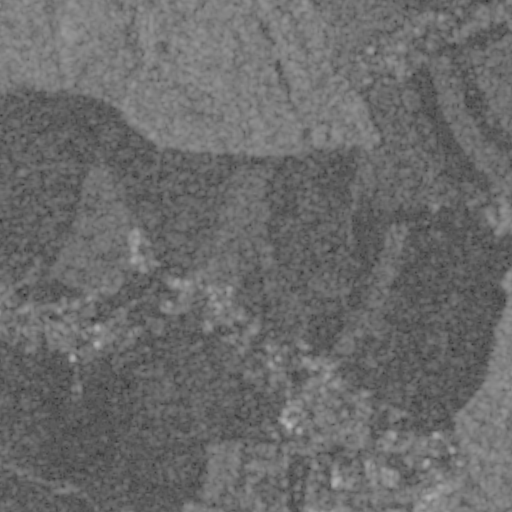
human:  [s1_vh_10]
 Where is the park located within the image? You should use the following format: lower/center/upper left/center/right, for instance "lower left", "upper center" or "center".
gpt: The park is located in the center left of the image.
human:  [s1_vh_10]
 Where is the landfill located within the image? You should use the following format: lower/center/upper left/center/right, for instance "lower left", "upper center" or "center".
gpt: There is no landfill in the image.

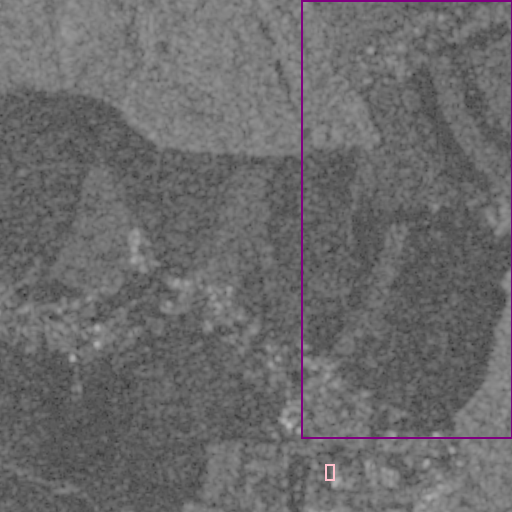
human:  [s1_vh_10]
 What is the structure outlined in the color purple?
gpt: The structure outlined in purple is a crop field.
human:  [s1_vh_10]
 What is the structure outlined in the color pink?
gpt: The structure outlined in pink is a parking lot.
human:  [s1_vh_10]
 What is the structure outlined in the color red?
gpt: There is no red outline.